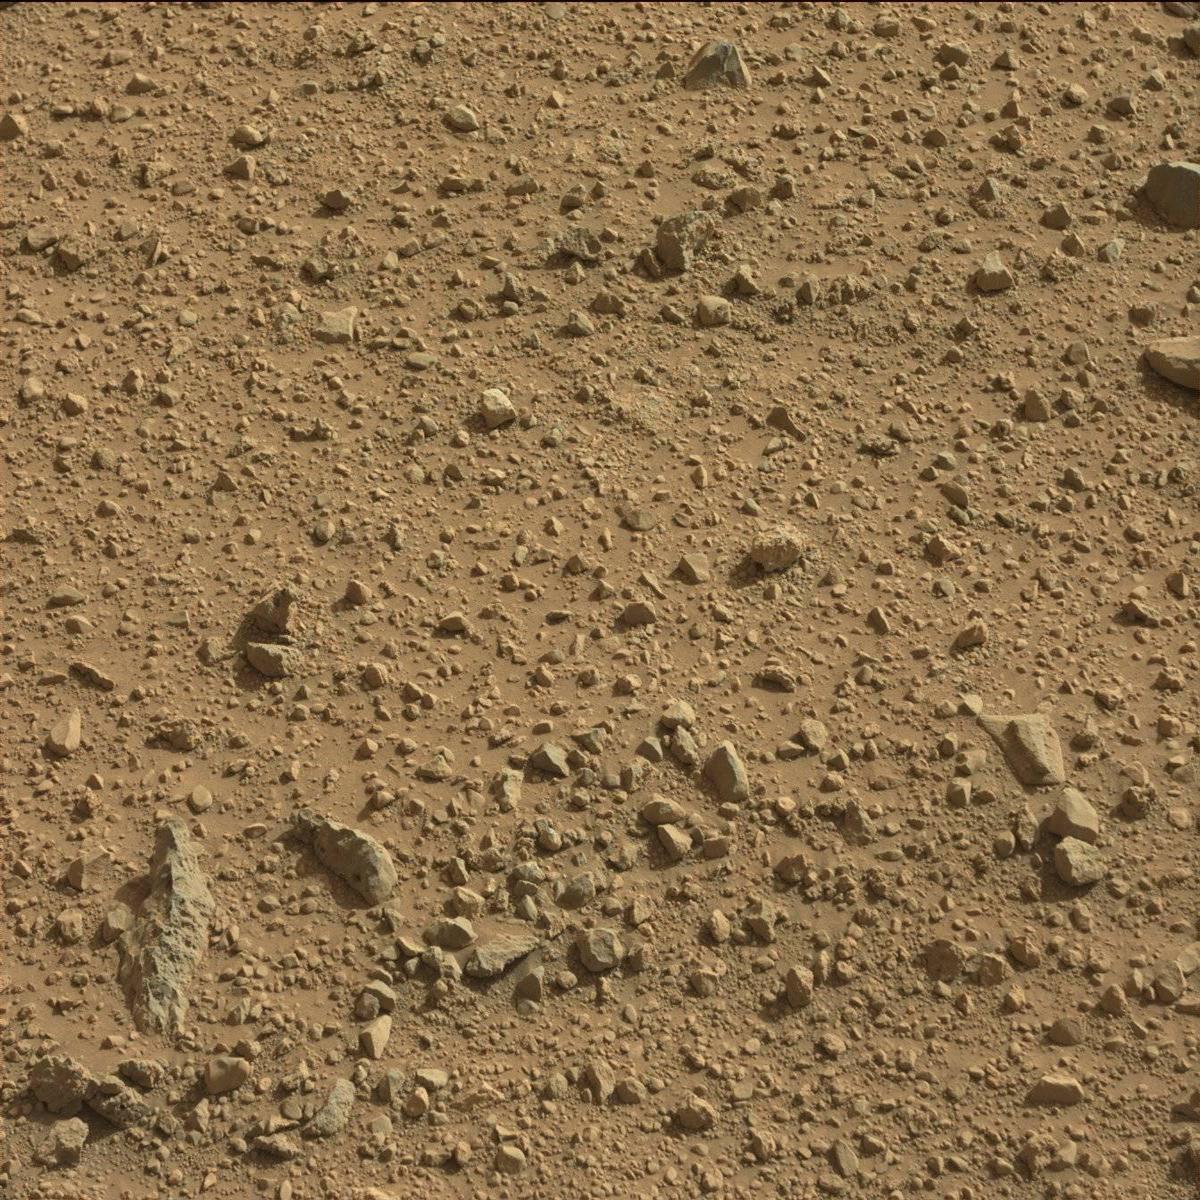
Terrain classes present: Bedrock, Rock, Sand / Soil